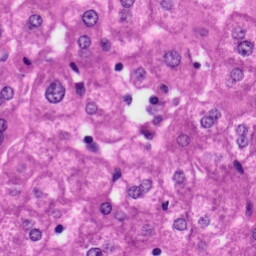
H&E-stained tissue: Liver